Question: In my application, in storyboard, I have a screen with a lot of Table View Cells.
For example, in first two of them, I need to move checkmarks, when user touches one of them (make a select).

Is there are an easy way to do it, for example, like outlet connection?
Or how it is possible to do?
Thanks.
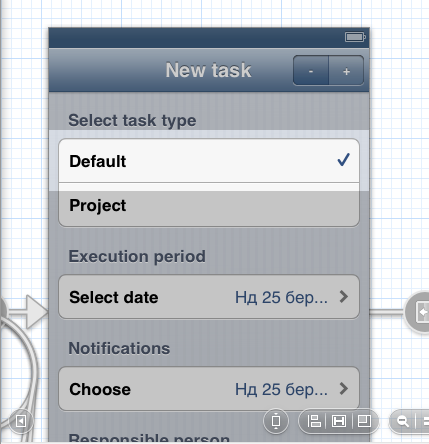
Answer: Check out Apple's documentation on <URL> in your table view's 'didSelectRowAtIndexPath' method.
Here's a rough implementation, assuming you have an array of available 'taskTypes', and a property for the 'currentTaskType' selected.
'''
- (void)tableView:(UITableView *)tableView didSelectRowAtIndexPath:(NSIndexPath *)indexPath
{
[tableView deselectRowAtIndexPath:indexPath animated:NO];
NSInteger taskTypeIndex = [taskTypes indexOfObject:[self currentTaskType]];
if ( taskTypeIndex == [indexPath row] )
{
return;
}
NSIndexPath *oldIndexPath = [NSIndexPath indexPathForRow:taskTypeIndex inSection:0];
UITableViewCell *newCell = [tableView cellForRowAtIndexPath:indexPath];
UITableViewCell *oldCell = [tableView cellForRowAtIndexPath:oldIndexPath];
if ( [newCell accessoryType] == UITableViewCellAccessoryNone )
{
[newCell setAccessoryType:UITableViewCellAccessoryCheckmark];
[self setCurrentTaskType:[taskTypes objectAtIndex:[indexPath row]]];
}
if ( [oldCell accessoryType] == UITableViewCellAccessoryCheckmark )
{
[oldCell setAccessoryType:UITableViewCellAccessoryNone];
}
}
'''